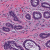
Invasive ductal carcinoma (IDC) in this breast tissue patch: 0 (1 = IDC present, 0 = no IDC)